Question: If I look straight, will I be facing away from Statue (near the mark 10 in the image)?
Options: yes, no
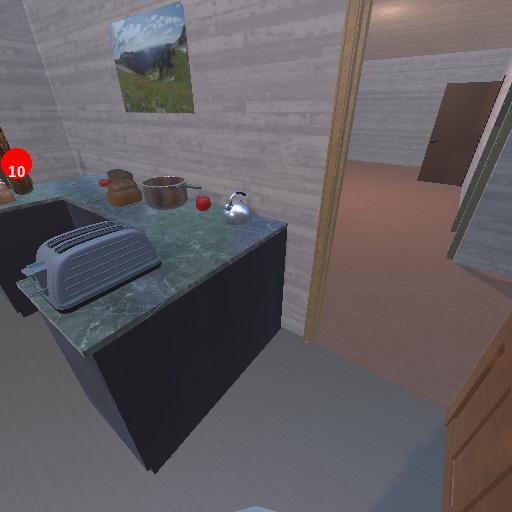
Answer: yes